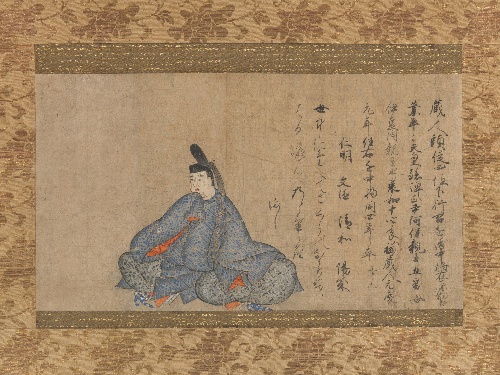
Title: 在原業平 「藤房本　三十六歌仙絵巻」 断簡|Ariwara Narihira, from the “Fujifusa Version” of Thirty-six Poetic Immortals (Fujifusa-bon Sanjūrokkasen emaki)
Date: first half 15th century
Object type: Hanging scroll
Classification: Paintings
Medium: Hanging scroll; ink and color on paper
Culture: Japan
Period: Muromachi period (1392–1573)
Dimensions: Image: 9 13/16 × 17 15/16 in. (25 × 45.5 cm)
Overall with mounting: 41 9/16 × 22 5/8 in. (105.5 × 57.4 cm)
Overall with knobs: 41 9/16 × 24 5/16 in. (105.5 × 61.8 cm)
Department: Asian Art
Credit line: Mary Griggs Burke Collection, Gift of the Mary and Jackson Burke Foundation, 2015
Accession year: 2015
Repository: Metropolitan Museum of Art, New York, NY
Tags: Poetry|Men